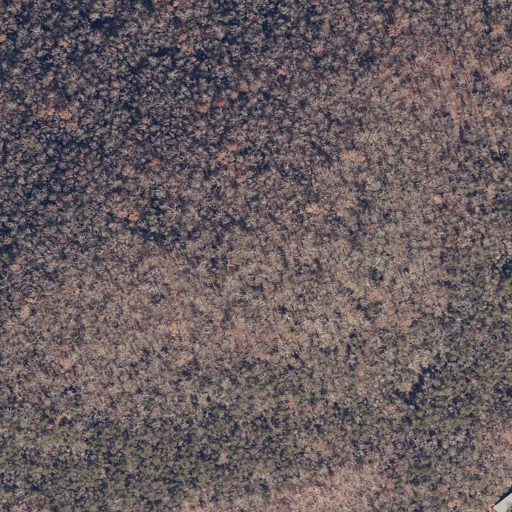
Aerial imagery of mountain in Alabama named Evans Mountain containing deciduous forest, mixed forest, shrub, and open development